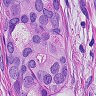
Metastatic tissue present: yes